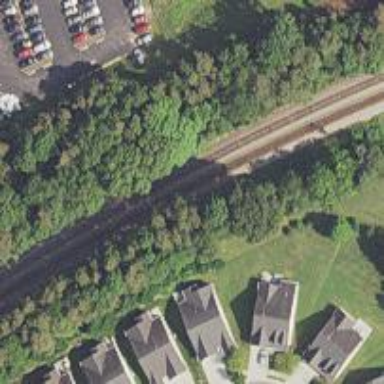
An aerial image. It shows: Railway siding with rails.